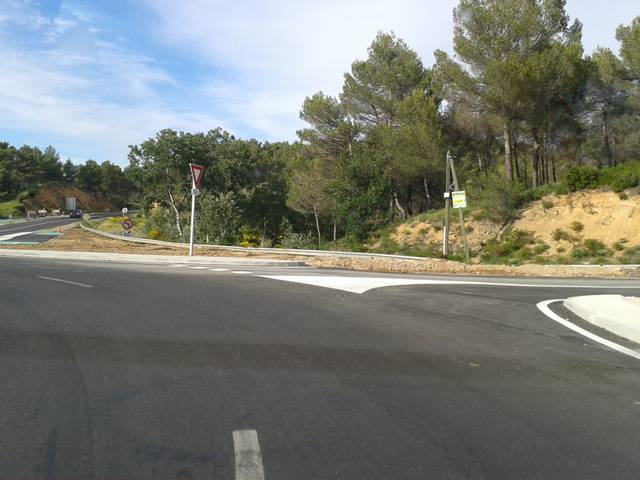
Region: France
Coordinates: 43.61, 5.499